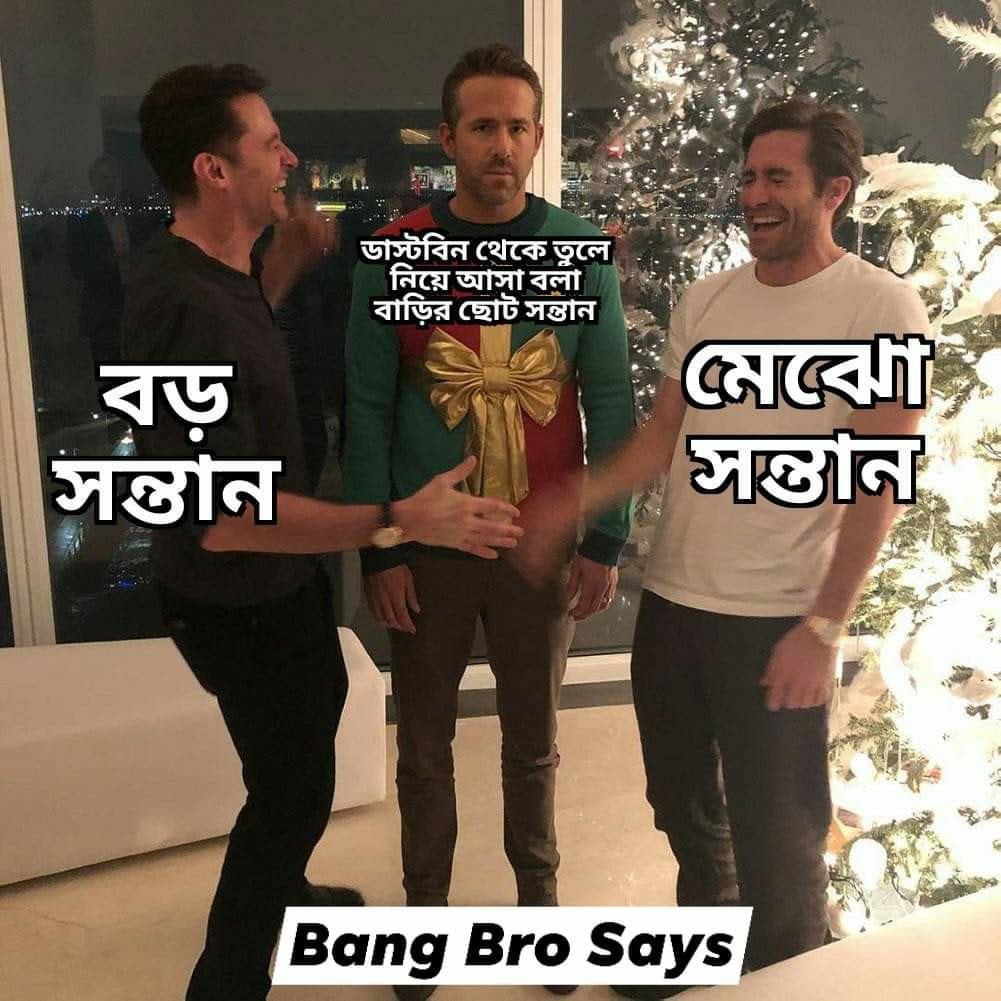
Caption: বড় সন্তান   ডাস্টবিন থেকে তুলে নিয়ে আসা বলা বাড়ির ছোট সন্তান   মেঝো সন্তান
Label: non-hate